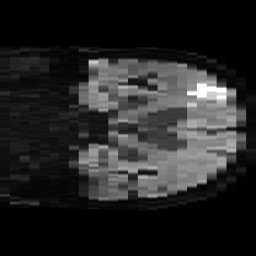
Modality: TRACE
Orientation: coronal
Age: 78
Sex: male
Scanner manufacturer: philips
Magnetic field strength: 3 T
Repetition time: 4.584 s
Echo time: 0.07305 s